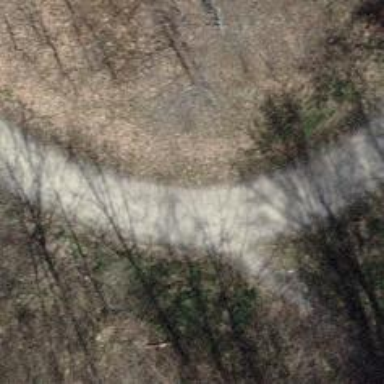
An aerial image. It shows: Dirt path.